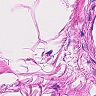
Metastatic tissue present: no